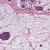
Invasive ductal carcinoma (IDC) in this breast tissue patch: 1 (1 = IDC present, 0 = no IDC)